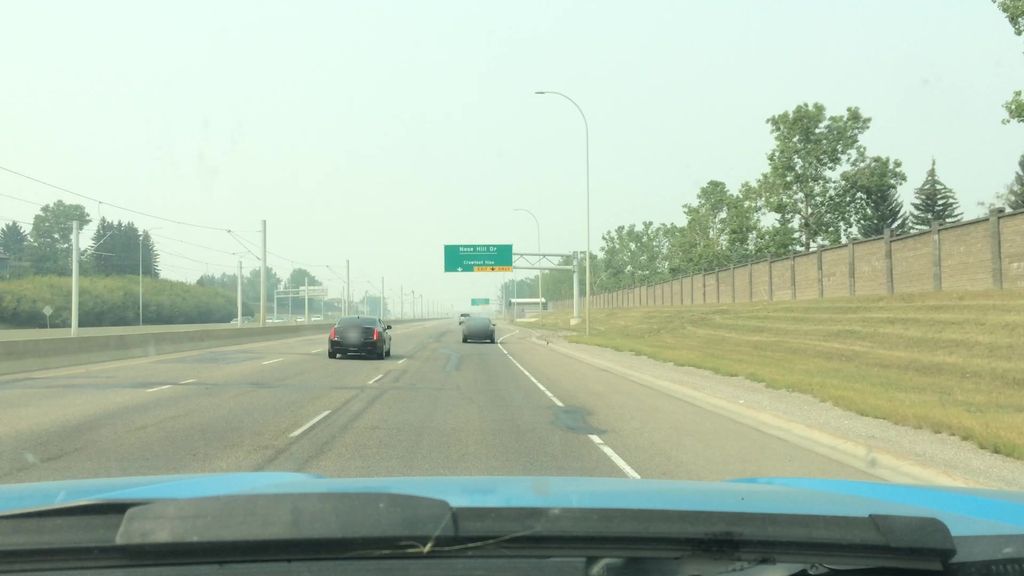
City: calgary